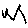
Label: zigzag